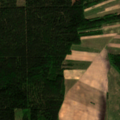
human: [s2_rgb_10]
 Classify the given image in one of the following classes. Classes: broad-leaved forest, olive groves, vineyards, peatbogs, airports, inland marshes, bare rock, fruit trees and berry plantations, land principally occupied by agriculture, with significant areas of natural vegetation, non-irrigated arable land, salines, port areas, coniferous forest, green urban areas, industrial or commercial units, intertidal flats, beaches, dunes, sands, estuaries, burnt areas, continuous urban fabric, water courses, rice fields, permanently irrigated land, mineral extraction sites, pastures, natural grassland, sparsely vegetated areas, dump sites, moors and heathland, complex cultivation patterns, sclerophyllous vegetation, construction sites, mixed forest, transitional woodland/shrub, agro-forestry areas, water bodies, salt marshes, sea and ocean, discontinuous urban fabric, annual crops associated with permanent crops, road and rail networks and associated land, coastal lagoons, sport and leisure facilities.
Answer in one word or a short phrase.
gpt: non-irrigated arable land, pastures, land principally occupied by agriculture, with significant areas of natural vegetation, coniferous forest